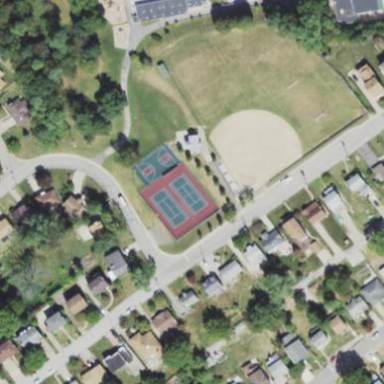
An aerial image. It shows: Recreation ground with baseball pitch.